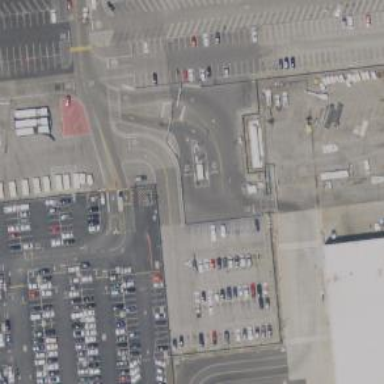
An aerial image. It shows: Parking space is available.